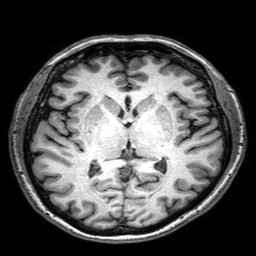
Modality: T1w
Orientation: coronal
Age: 64
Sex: female
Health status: healthy
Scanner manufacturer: philips
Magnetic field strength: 3 T